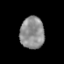
Tissue: prostate
Cell type: T cells
Senescence score: 0.3616
Nuclear area (px): 761
Mean DAPI intensity: 141.678